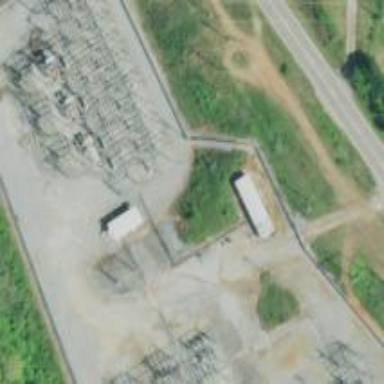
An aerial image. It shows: Fenced power substation at the transmission level.